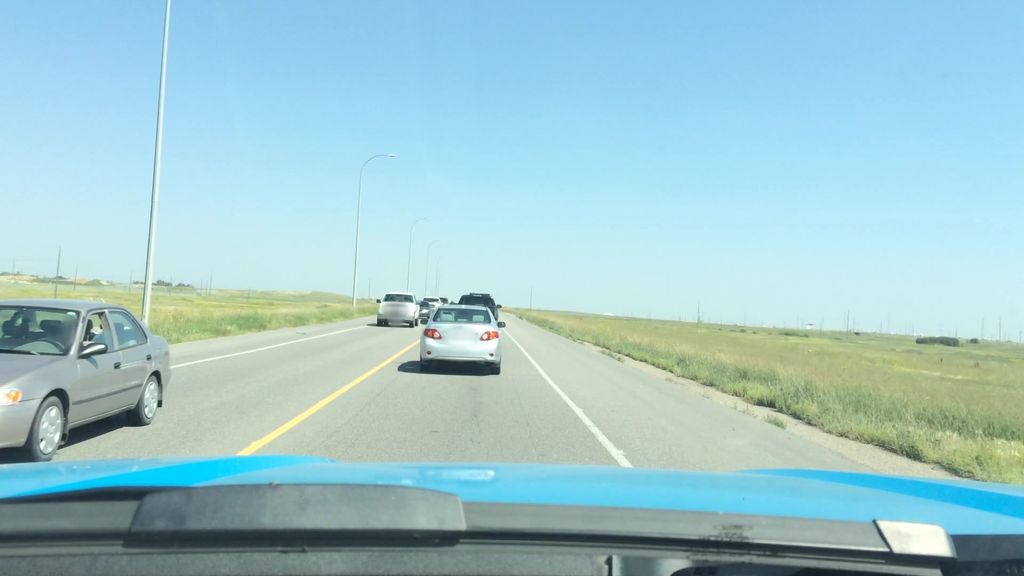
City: calgary